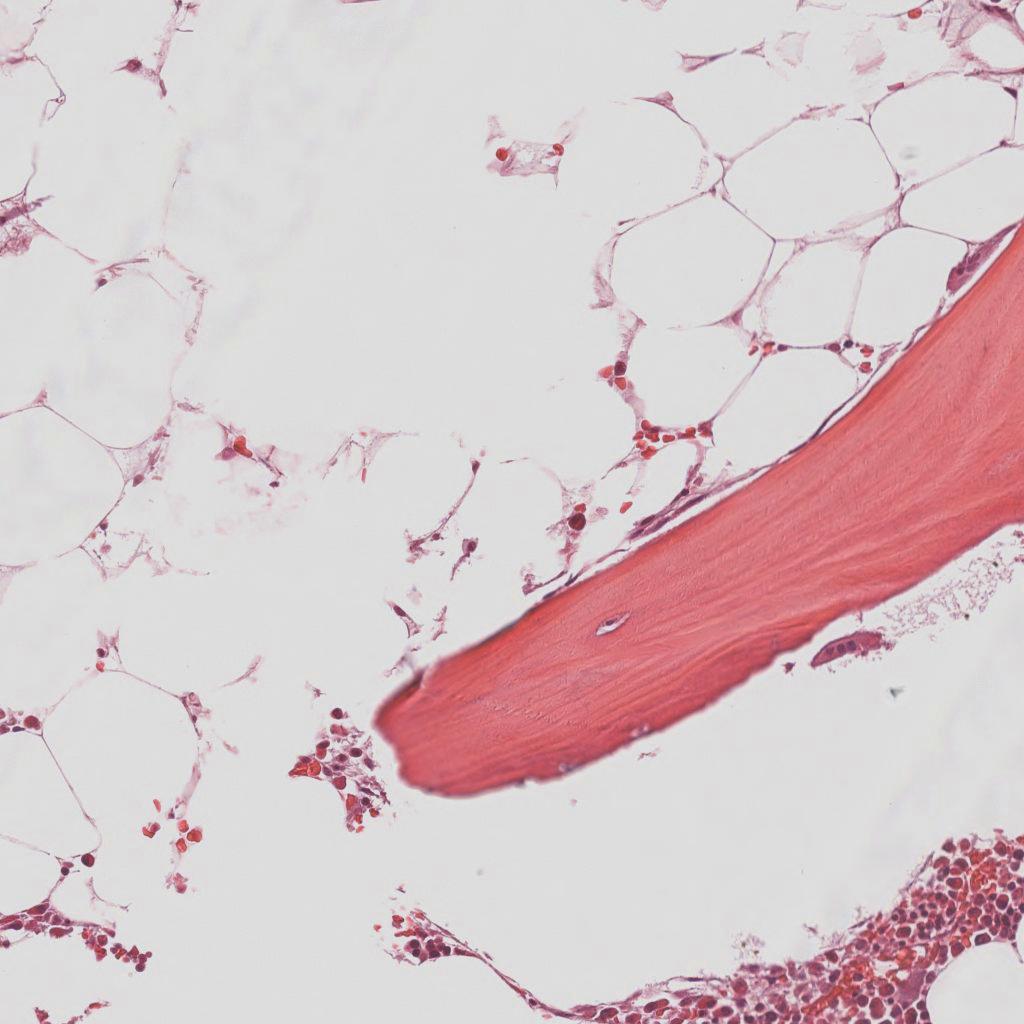
Label: Non-Tumor